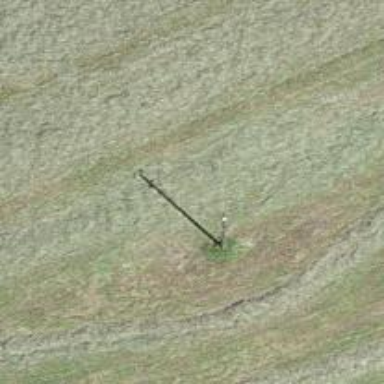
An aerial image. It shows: Power pole.